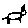
Label: cat